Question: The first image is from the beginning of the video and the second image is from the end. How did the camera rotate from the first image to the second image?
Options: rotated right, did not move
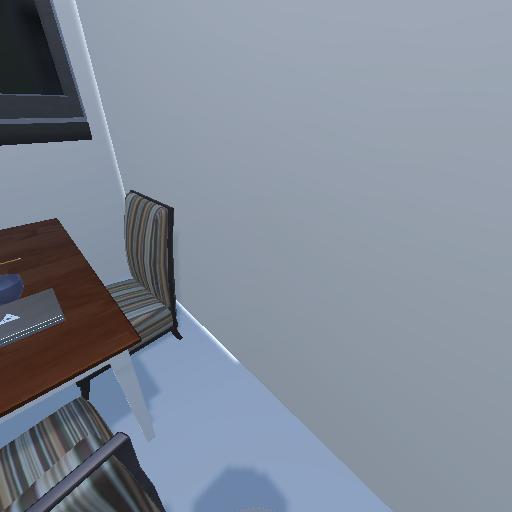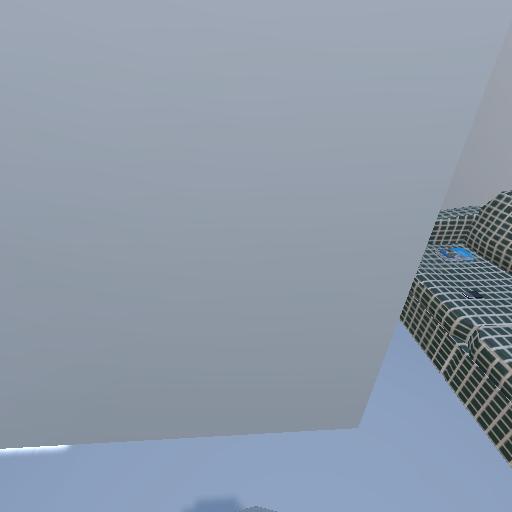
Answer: rotated right